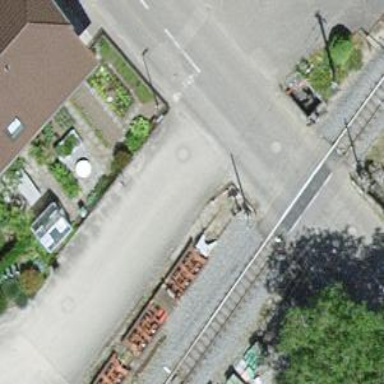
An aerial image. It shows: Railway buffer stop.